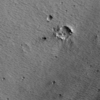
Label: not_dusty